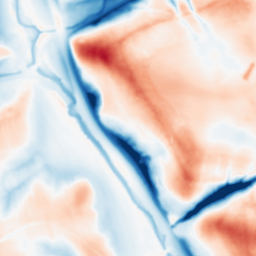
Category: multiscale
Decomposition family: dog_multiscale
Decomposition parameters: sigma_ratio: 1.6
n_scales: 6
base_sigma: 1
Upsampling method: lanczos
Upsampling parameters: scale: 4
Upsampling scale: 4